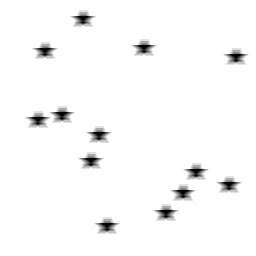
Squares: 0
Triangles: 0
Stars: 13
Total shapes: 13